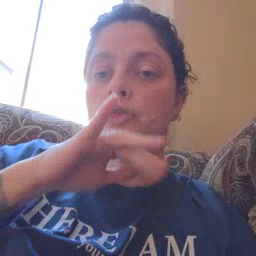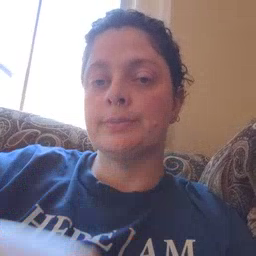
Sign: dirty